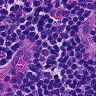
Metastatic tissue present: no